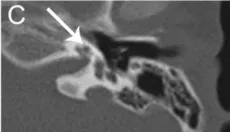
(C) Cochlear hypoplasia with less than two turns in the left ear. Coronal view.
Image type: radiology (ct)